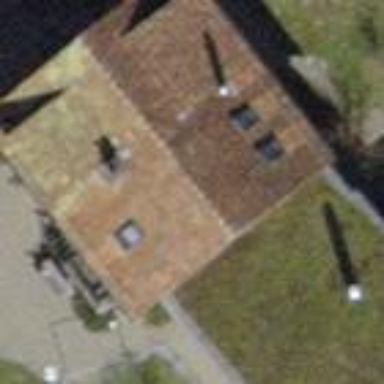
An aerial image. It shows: Gabled roof house.